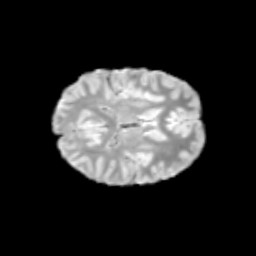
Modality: T2w
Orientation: axial
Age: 10
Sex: female
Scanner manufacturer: siemens
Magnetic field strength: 3 T
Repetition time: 3.8 s
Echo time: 0.07 s